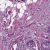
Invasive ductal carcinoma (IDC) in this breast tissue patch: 0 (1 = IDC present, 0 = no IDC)